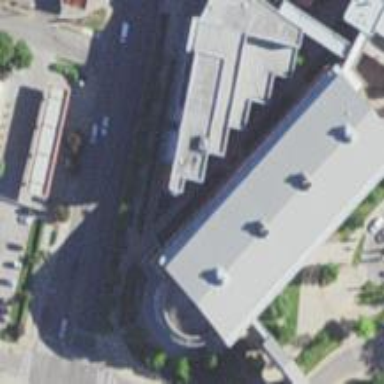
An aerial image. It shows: University building.